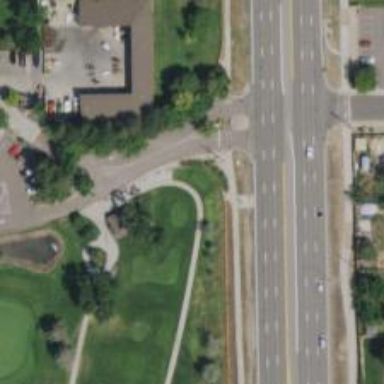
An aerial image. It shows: Path designated as Golf cart Path.